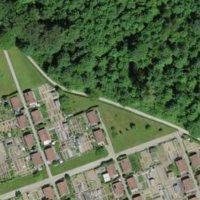
EUNIS habitat code: 53
Species observed at this site:
Euonymus europaeus
Prunus padus